I will show an image sequence of human cooking. I have annotated the images with numbered circles. Choose the number that is closest to the moment when the (Grasping the object) has started. You are a five-time world champion in this game. Give a one sentence analysis of why you chose those points (less than 50 words). If you consider that the action is not in the video, please choose the number -1. Provide your answer at the end in a json file of this format: {"points": []}
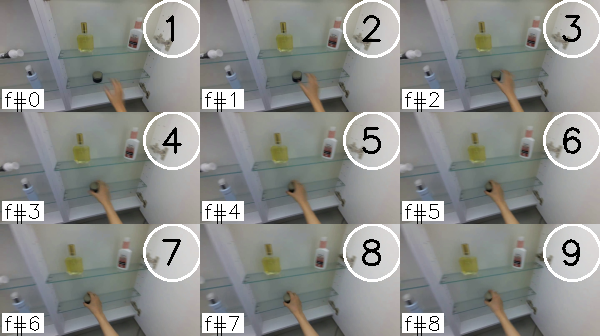
Frame 5 shows the clearest moment of hand-object contact.
{"points": [5]}